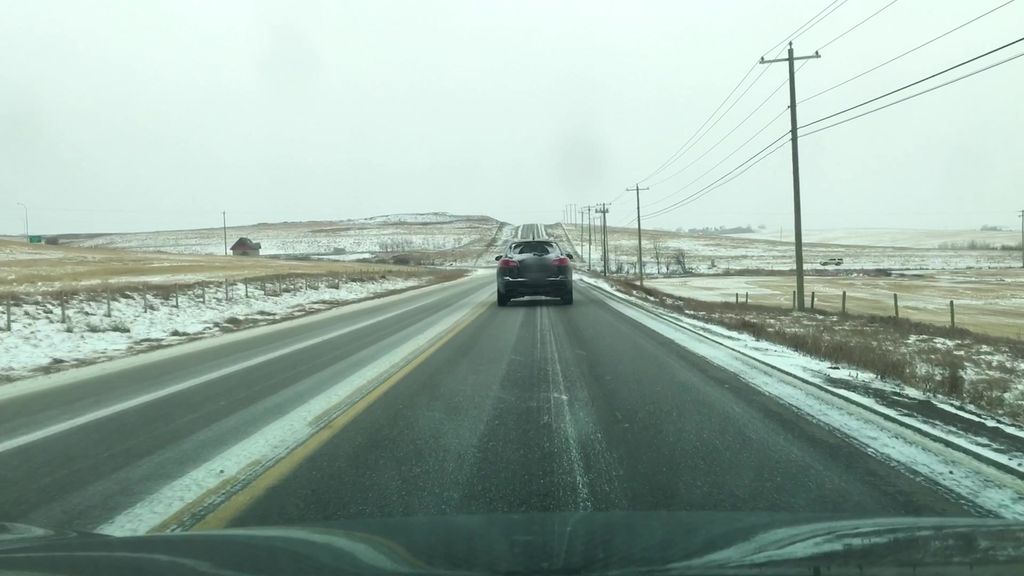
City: calgary